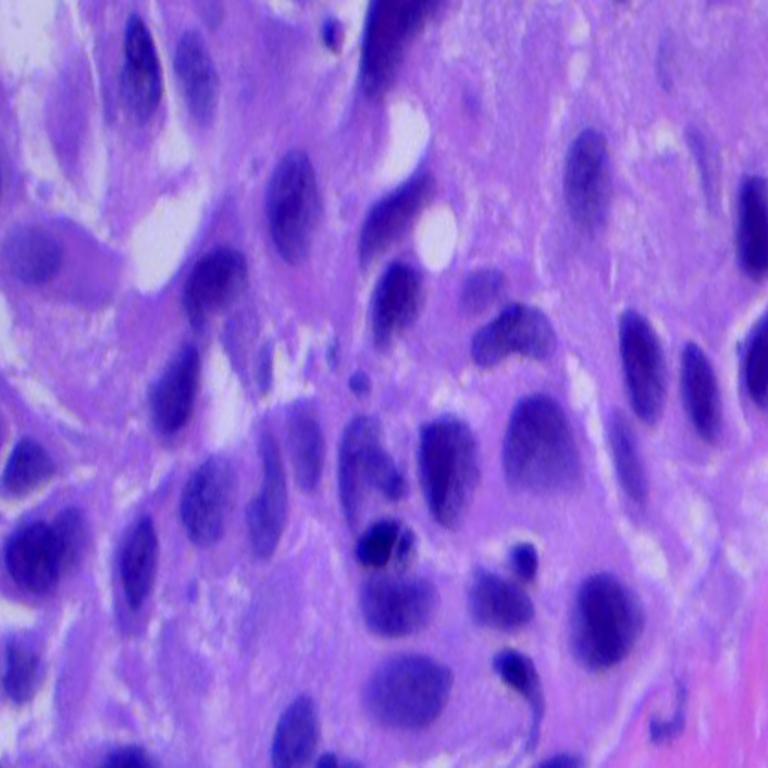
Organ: lung
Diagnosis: squamous carcinomas